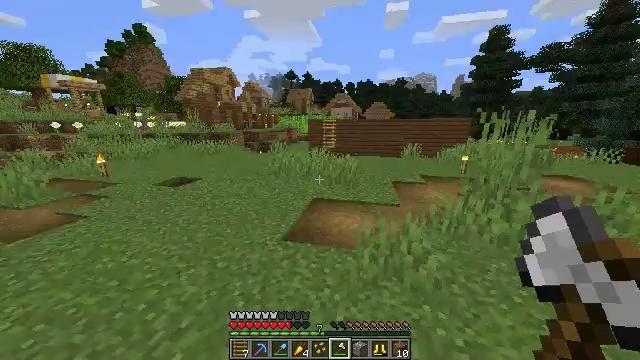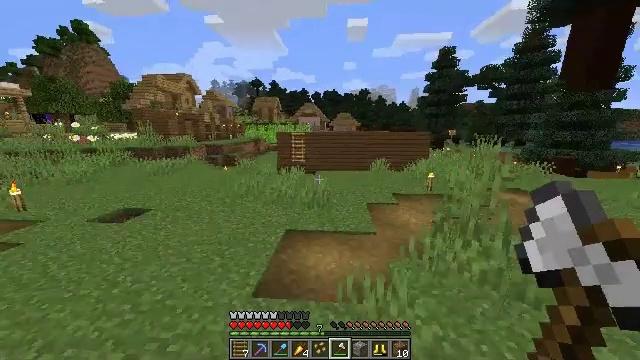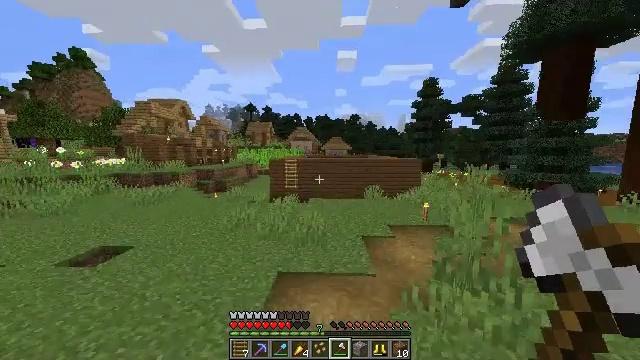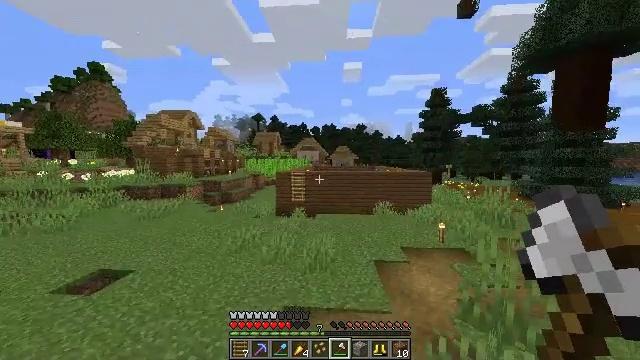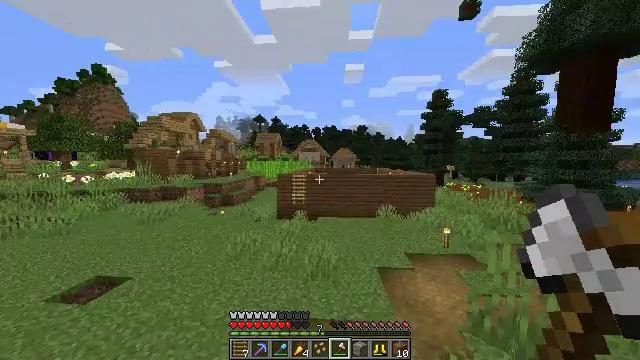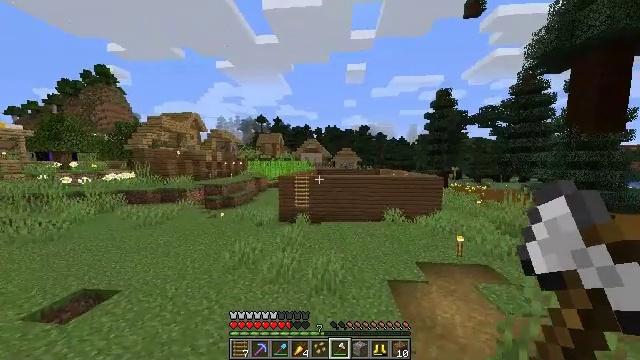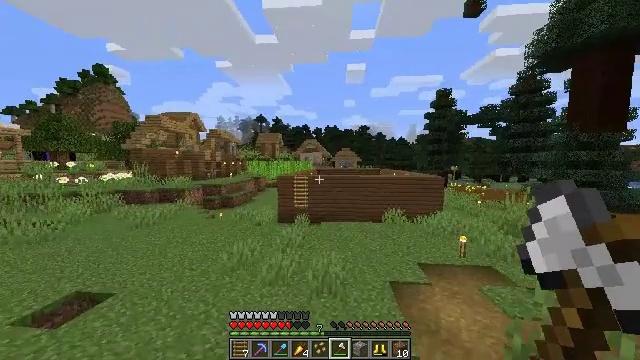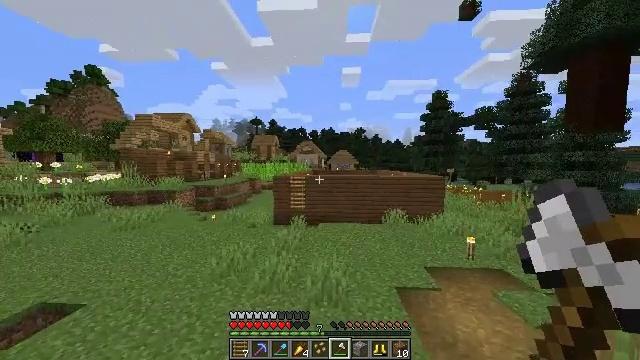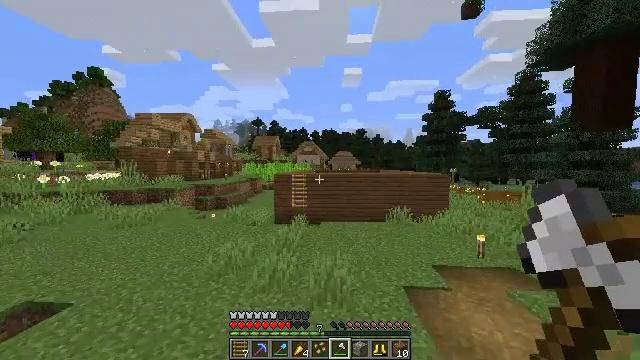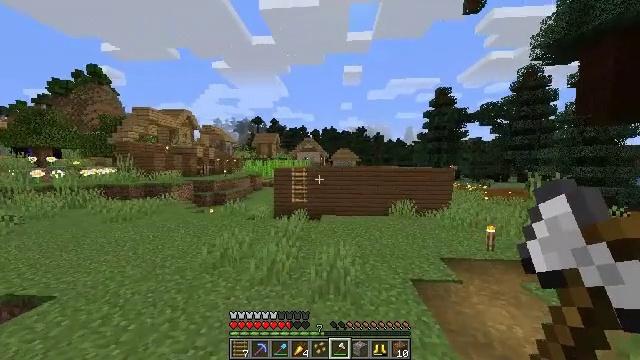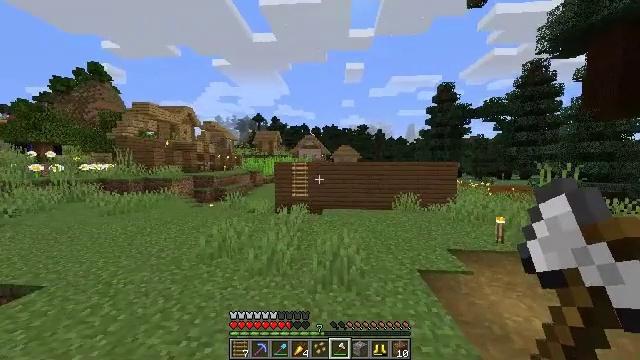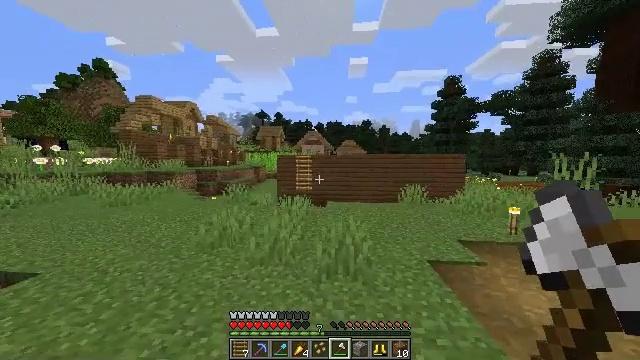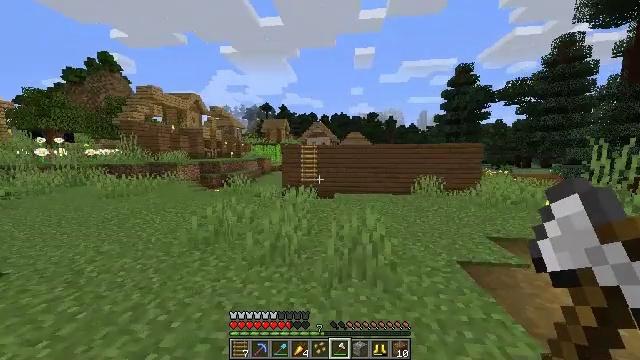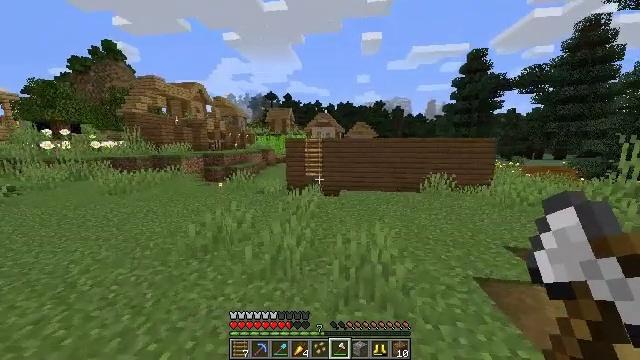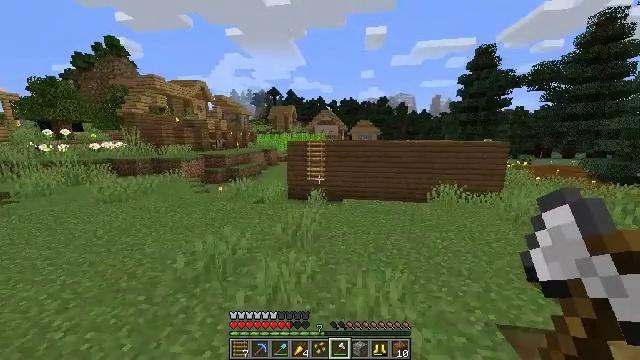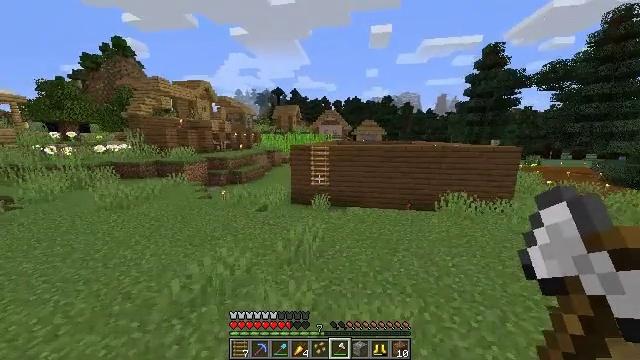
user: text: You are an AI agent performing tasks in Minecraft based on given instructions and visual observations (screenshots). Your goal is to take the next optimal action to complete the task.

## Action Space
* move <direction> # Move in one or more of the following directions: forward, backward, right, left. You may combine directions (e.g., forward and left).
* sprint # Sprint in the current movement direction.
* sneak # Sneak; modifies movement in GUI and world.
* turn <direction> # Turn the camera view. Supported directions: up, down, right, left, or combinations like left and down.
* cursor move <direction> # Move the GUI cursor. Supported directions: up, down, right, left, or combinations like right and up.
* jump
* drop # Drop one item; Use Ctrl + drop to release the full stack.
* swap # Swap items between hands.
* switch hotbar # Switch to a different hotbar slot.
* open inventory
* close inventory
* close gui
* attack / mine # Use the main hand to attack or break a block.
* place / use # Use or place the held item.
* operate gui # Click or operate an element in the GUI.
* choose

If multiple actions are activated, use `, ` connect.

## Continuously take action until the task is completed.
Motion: motion action
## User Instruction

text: Produce an ender pearl.
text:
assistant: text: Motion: move forward, sprint, turn right and up, jump
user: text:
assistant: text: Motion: move forward, sprint, turn right and up, jump
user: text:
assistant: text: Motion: move forward, sprint, turn left and up, jump
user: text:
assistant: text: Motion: move forward, sprint, jump
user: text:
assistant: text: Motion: move forward, sprint, jump
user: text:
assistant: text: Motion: move forward, sprint, jump
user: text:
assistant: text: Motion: move forward, sprint, turn right, jump
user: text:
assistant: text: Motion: move forward, sprint, jump
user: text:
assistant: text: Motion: move forward, sprint
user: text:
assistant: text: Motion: move forward, sprint
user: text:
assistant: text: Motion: move forward, sprint
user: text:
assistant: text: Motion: move forward, sprint, turn left and down
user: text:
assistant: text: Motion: move forward, sprint, turn left and down, jump
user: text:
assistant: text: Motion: move forward, sprint, turn down, jump
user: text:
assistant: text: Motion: move forward, sprint, turn left, jump
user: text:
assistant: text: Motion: move forward, sprint, jump
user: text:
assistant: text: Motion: move forward, sprint, turn down, jump
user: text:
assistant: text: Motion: move forward, sprint, jump
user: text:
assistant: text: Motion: move forward, sprint, turn down, jump
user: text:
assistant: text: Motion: move forward, sprint, turn down, jump
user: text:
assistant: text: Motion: move forward, sprint, jump
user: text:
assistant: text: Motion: move forward, sprint, jump
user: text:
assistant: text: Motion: move forward, sprint, jump
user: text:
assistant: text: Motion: move forward, sprint, jump
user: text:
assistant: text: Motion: move forward, sprint, jump
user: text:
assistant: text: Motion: move forward, sprint, jump
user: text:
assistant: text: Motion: move forward, sprint, jump
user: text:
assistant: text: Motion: move forward, sprint, jump
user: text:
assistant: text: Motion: move forward, sprint, jump
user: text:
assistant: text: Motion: move forward, sprint, jump